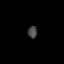
Tissue: lung
Cell type: Epithelial cells
Senescence score: 0.5484
Nuclear area (px): 112
Mean DAPI intensity: 69.036